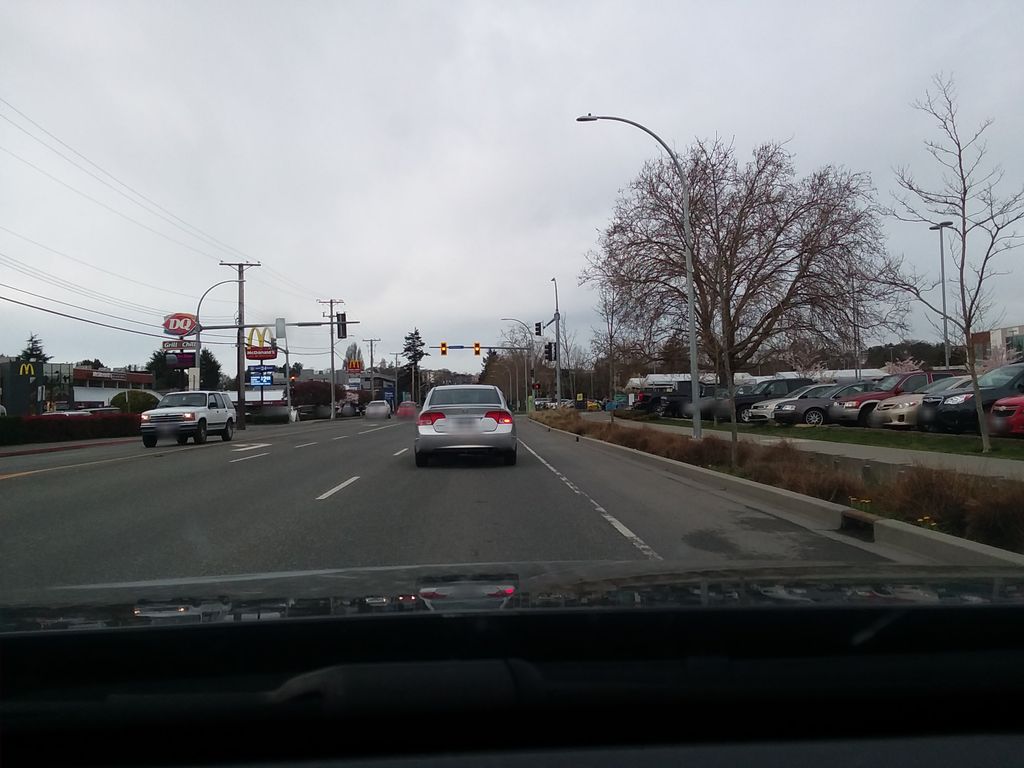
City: victoria